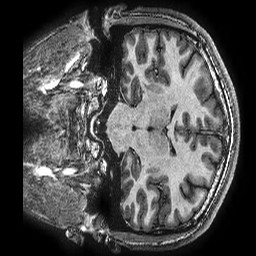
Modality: T1w
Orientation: coronal
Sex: male
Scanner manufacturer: ge
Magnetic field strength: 3 T
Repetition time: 0.00766 s
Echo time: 0.003476 s